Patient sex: M
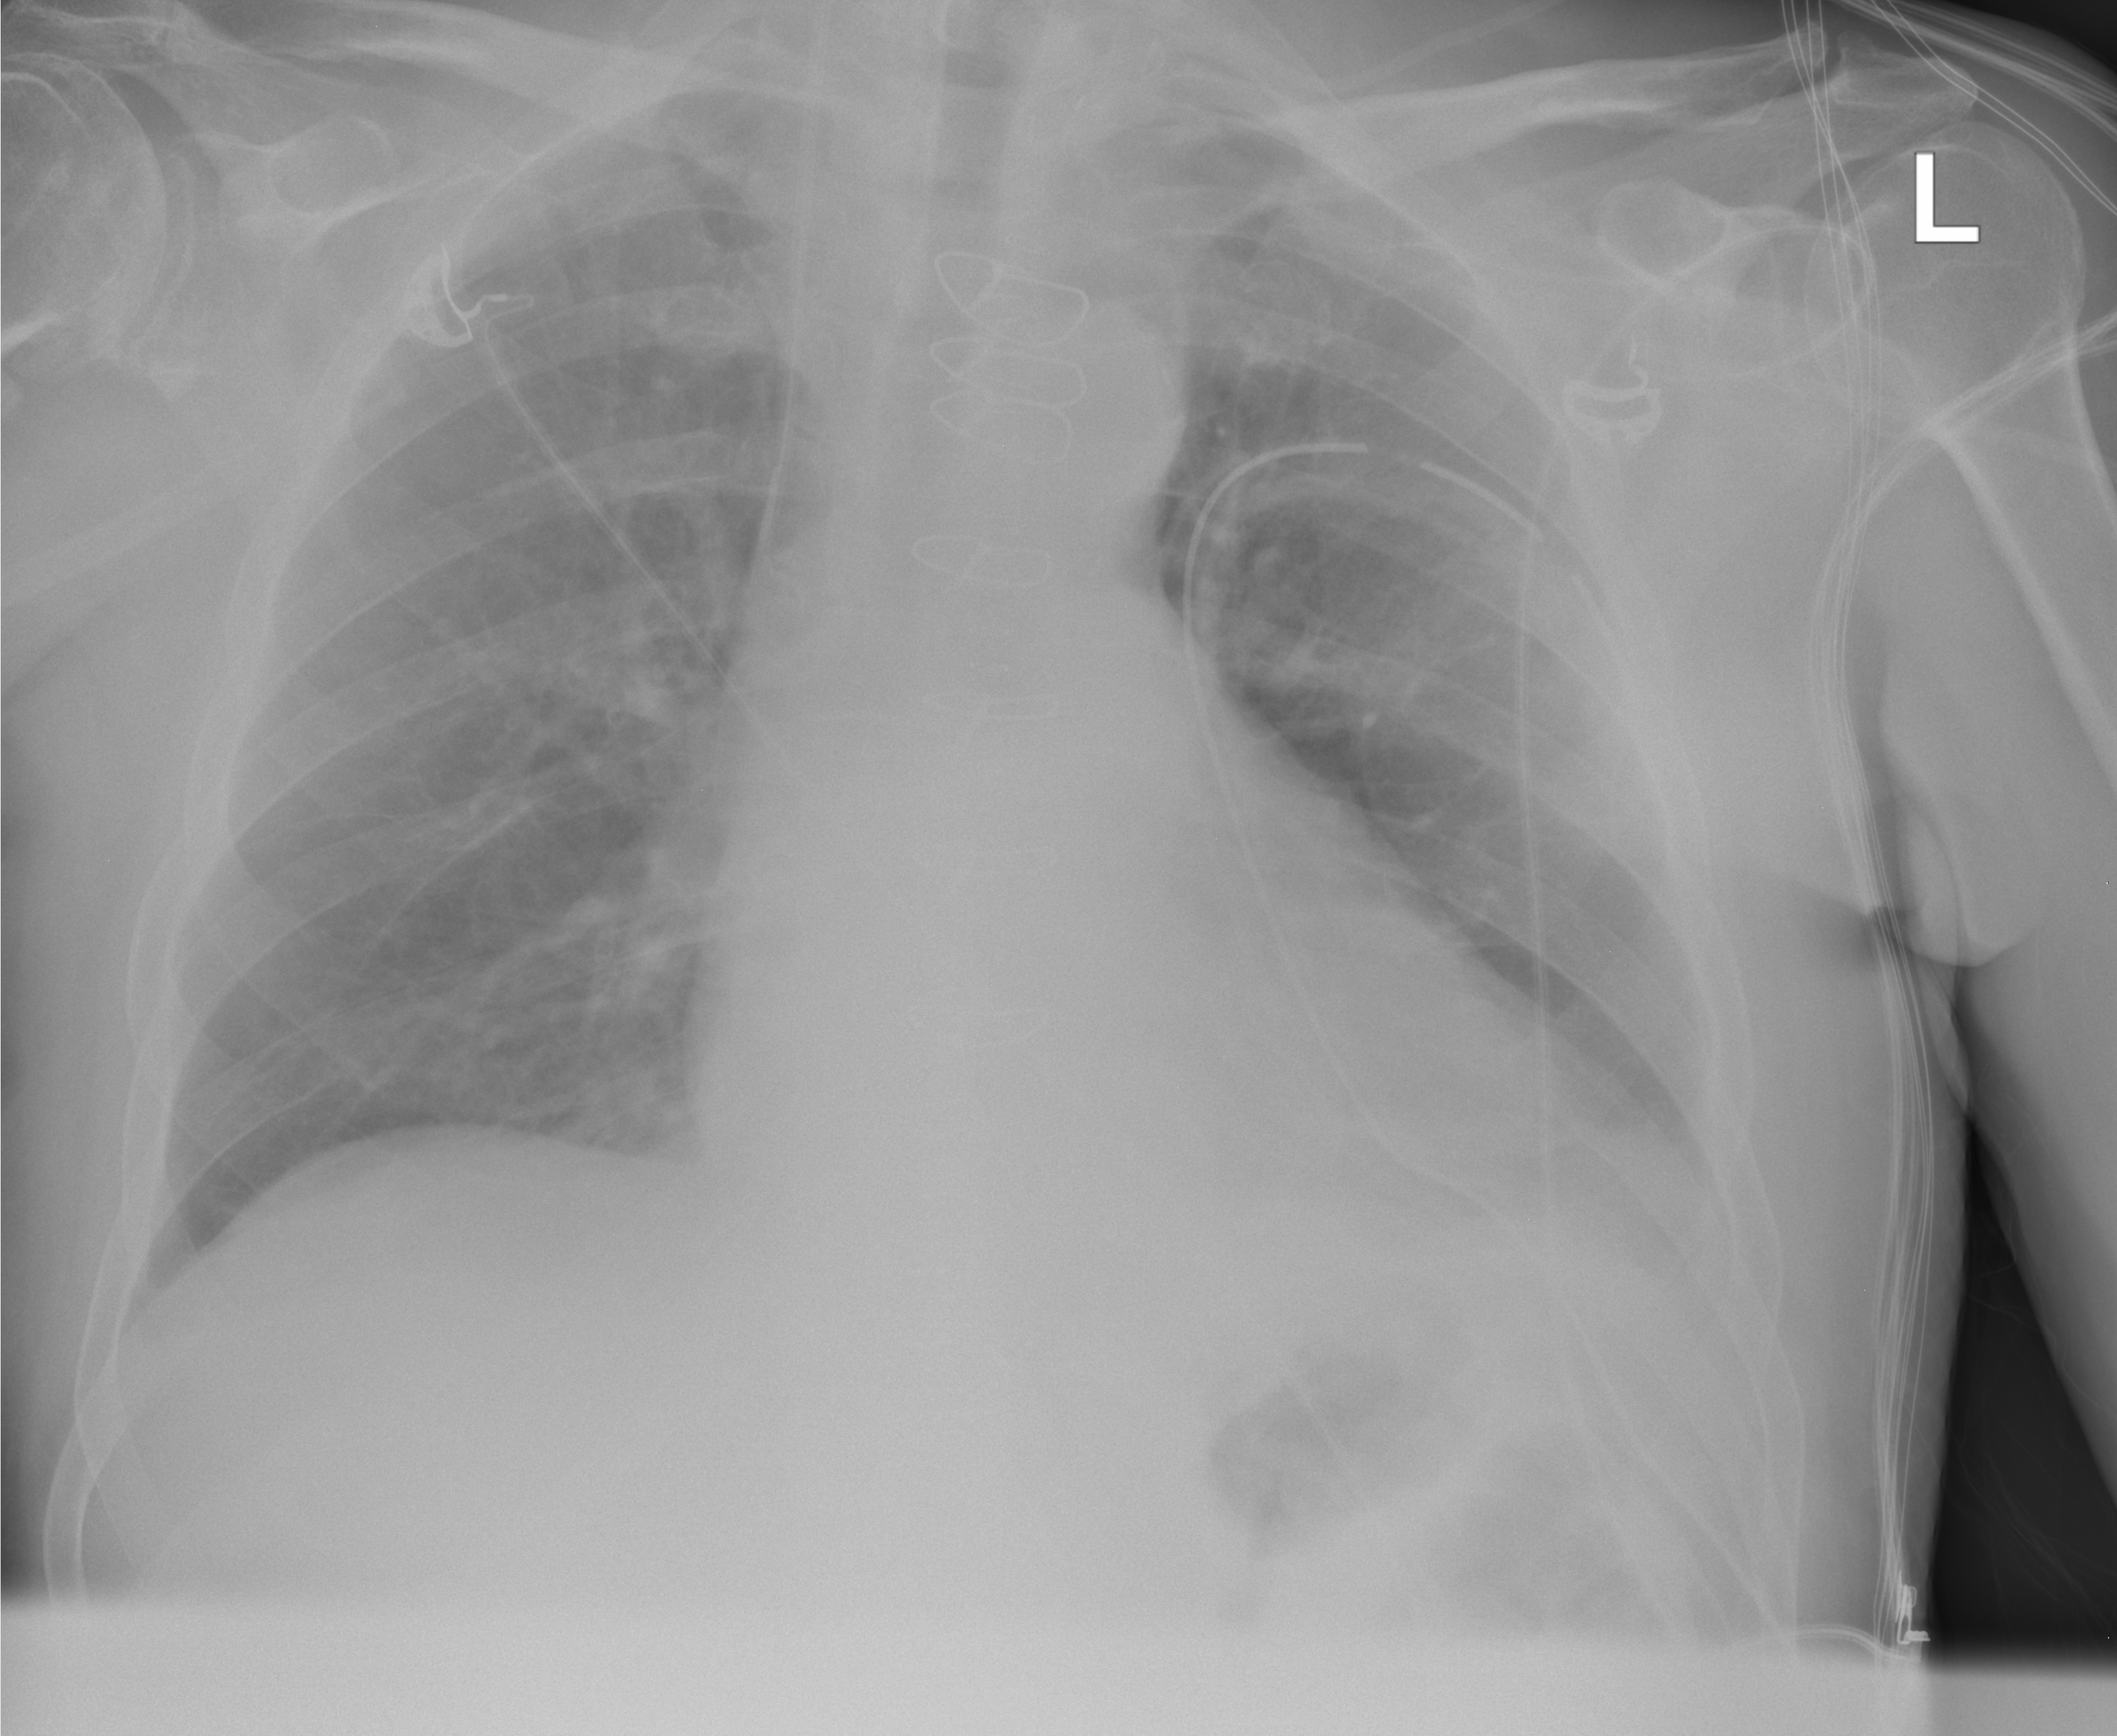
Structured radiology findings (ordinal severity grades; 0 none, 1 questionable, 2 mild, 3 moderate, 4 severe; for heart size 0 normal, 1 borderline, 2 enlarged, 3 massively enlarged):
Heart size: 2
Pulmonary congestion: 1
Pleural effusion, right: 0
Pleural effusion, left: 2
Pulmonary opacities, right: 0
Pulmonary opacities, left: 0
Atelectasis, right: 0
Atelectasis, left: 2